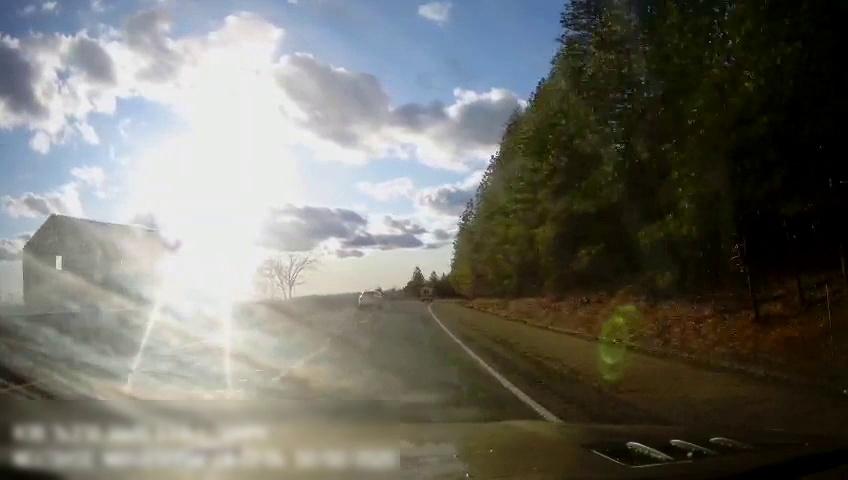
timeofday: Day
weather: Sunny
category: Drivable Space
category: Vehicles | Van
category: Vehicles | Car
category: Lanes | Alternate Lane
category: Lanes | Current Lane
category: Lanes | Alternate Lane